Field crop: maize
Growth stage: 2
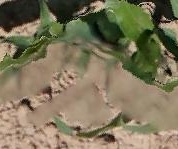
Species: maize